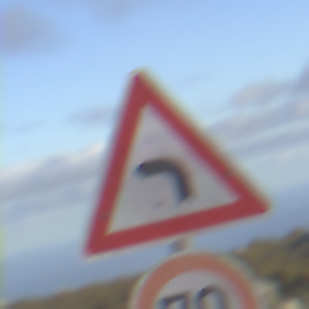
Verkehrszeichen: KurveLinks
Zusatzzeichen unten: Geschwindigkeit70
Umgebung: Outdoor, Nature
Tageszeit: SunriseSunset
Wetter: PartlyCloudy
Licht: Natural
Jahreszeit: NotSpecified
Kontrast: HighContrast